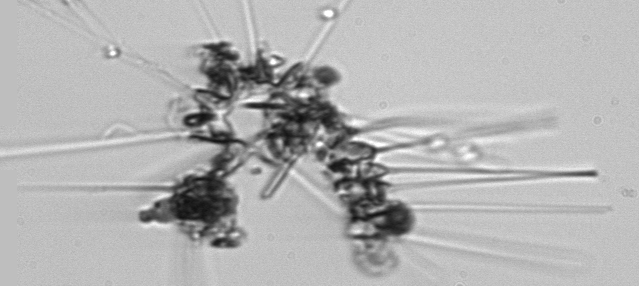
Label: Asterionellopsis_glacialis